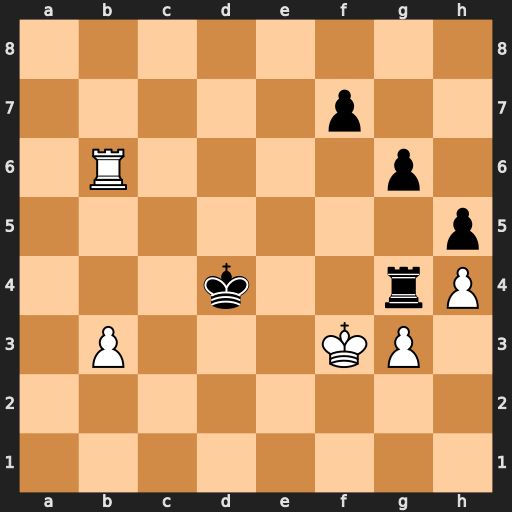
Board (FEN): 8/5p2/1R4p1/7p/3k2rP/1P3KP1/8/8
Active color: w
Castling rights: -
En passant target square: -
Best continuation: Rb4+ Ke5 Rxg4 hxg4+ Kxg4